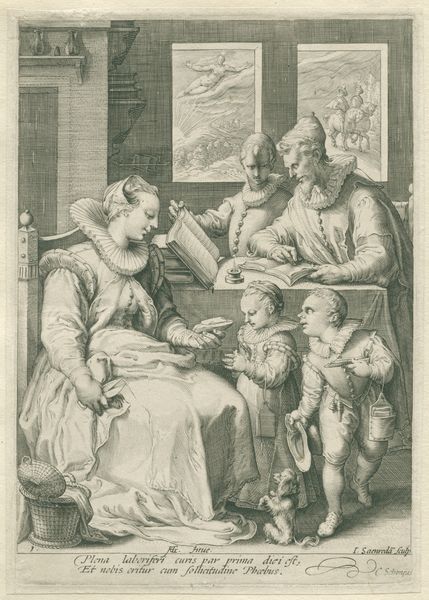
Titel: De ochtend
Künstler: Jan Saenredam
Standort: Amsterdam
Institution: Rijksmuseum
Schlagwörter: gemälde, mann, menschen, frau, hut, männer, stuhl, tisch, zeichnung, zimmer, hund, kragen, familie, mutter, personen, kinder, schrift, bilder, grau, grey, korb, stube, buch, druck, lithographie, schwarzweiss, radierung, schreiben, mittelalter, tintenfass, spielzeug, living room, two kids, haskrause, an old drawing of a family, probably the mother, two scholars